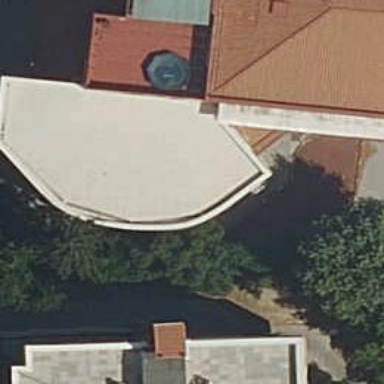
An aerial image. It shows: Part of building.